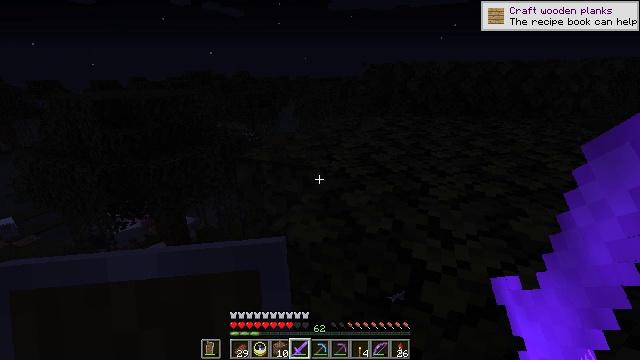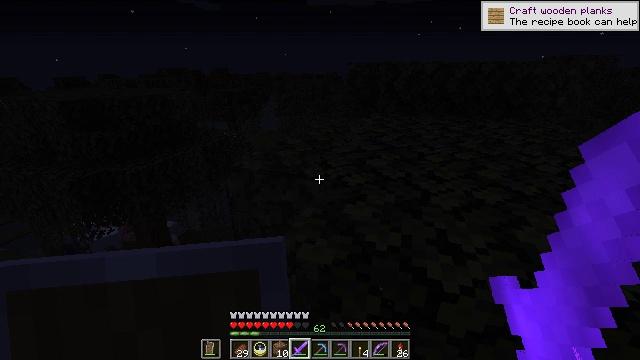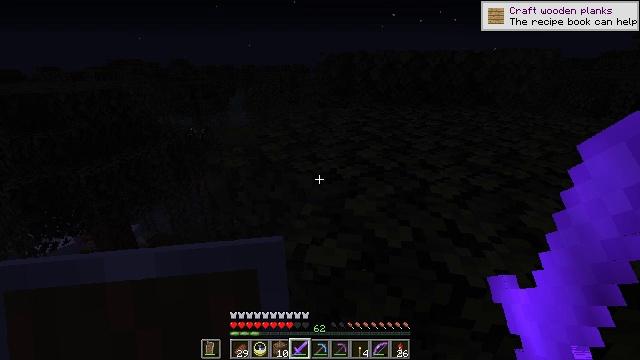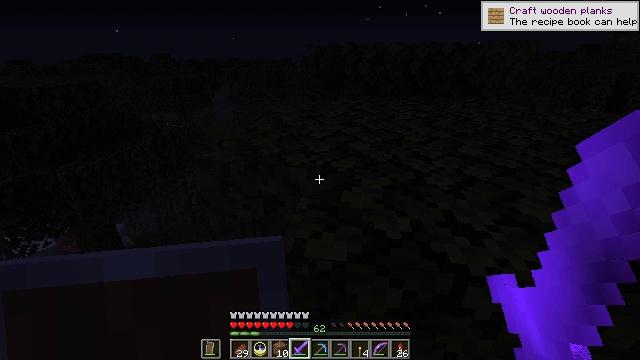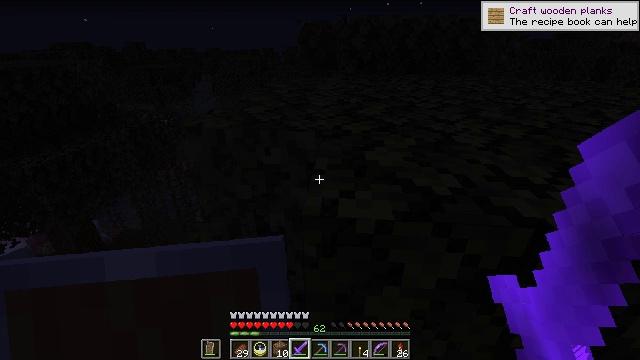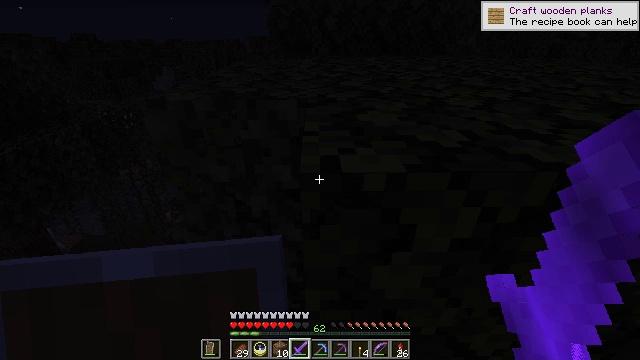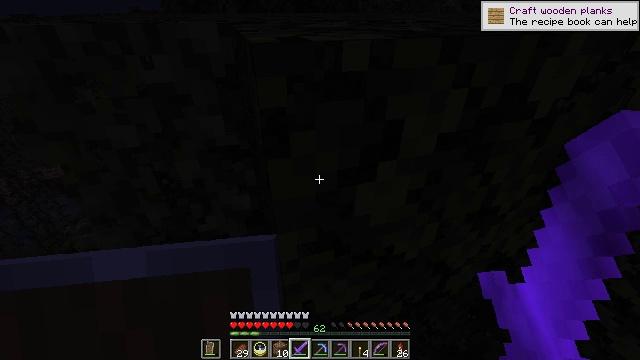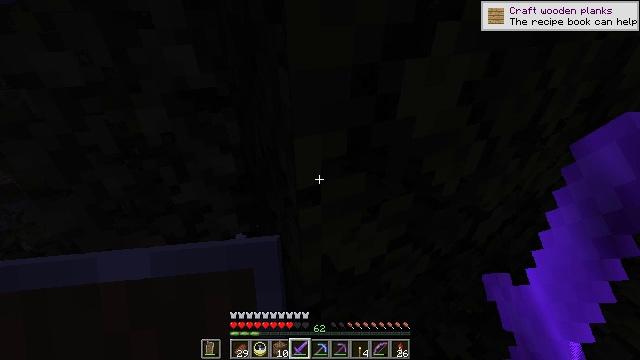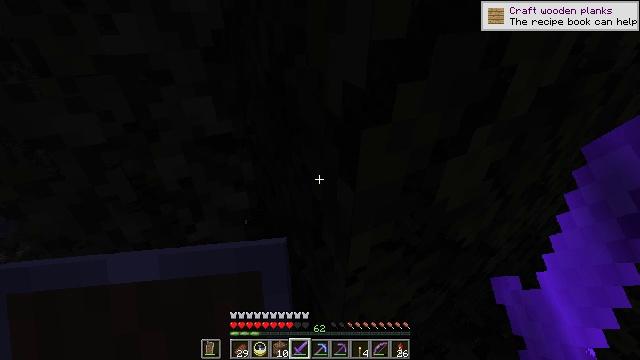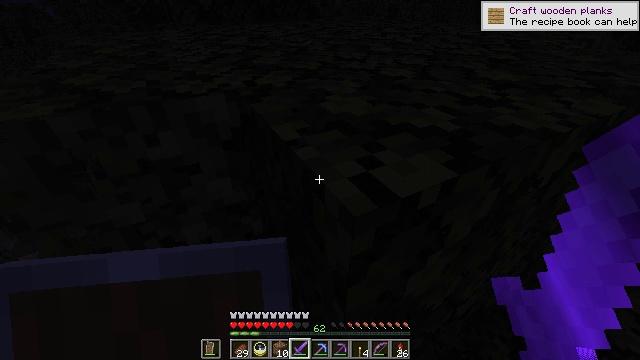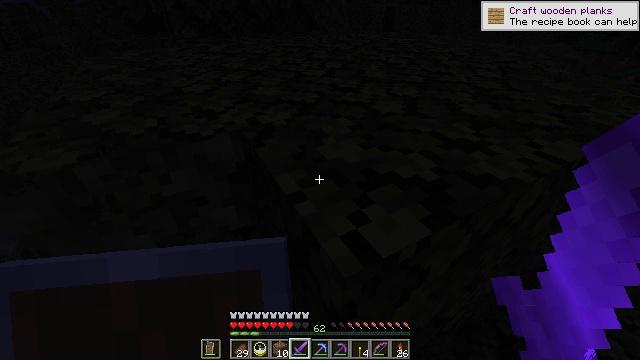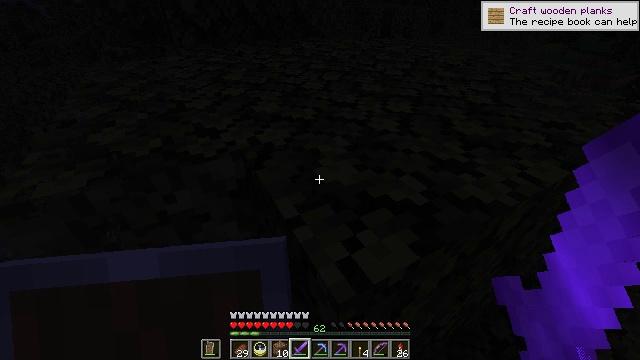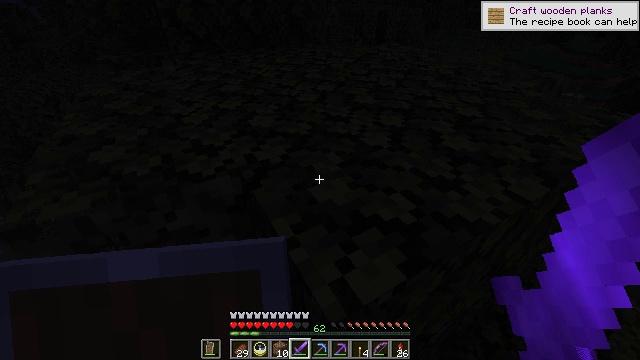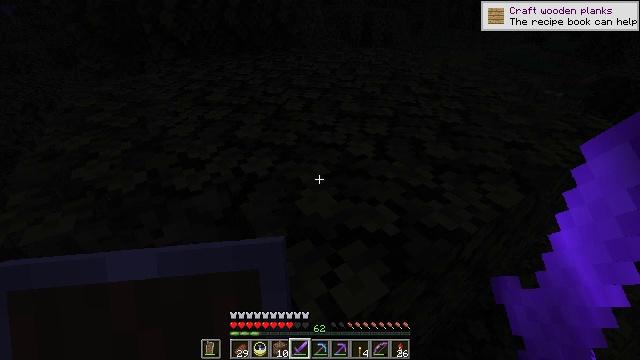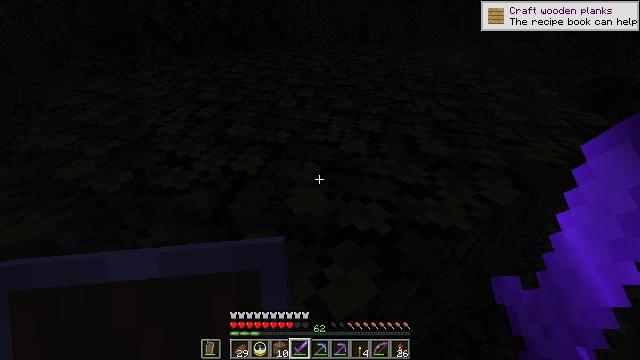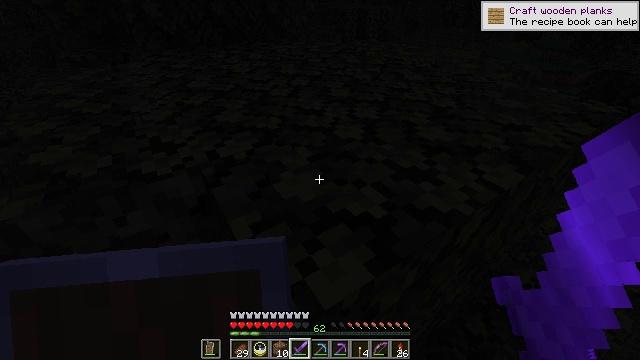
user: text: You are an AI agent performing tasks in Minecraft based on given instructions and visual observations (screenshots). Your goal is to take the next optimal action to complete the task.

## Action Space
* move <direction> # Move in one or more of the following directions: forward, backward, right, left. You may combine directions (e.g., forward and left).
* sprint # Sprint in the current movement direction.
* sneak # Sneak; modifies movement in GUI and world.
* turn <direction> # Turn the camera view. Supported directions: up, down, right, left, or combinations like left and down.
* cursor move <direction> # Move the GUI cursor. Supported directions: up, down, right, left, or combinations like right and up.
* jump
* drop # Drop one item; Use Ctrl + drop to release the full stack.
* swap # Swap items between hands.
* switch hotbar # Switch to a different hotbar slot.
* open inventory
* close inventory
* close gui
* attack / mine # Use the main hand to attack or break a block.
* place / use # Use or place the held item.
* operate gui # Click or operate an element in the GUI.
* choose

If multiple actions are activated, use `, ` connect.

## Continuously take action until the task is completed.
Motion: motion action
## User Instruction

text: Kill enemies.
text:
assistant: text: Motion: move forward and move left, turn right, jump
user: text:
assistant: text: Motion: move forward and move left, turn right and down, jump
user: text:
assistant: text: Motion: move forward, turn right and down, jump
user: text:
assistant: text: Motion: move forward, turn right and down, jump
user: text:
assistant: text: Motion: move forward, turn right and down, jump
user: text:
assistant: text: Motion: move forward, turn right and down, jump
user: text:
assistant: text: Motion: move forward, turn right and down, jump
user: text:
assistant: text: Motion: move forward, turn right, jump
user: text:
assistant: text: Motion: move forward, jump
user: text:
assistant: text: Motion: move forward, jump
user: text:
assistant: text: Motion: move forward, jump
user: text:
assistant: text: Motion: move forward, jump
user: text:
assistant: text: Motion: move forward, turn right, jump
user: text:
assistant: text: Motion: move forward, jump
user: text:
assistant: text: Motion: move forward, jump
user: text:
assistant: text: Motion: move forward, turn right, jump
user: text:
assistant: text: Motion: move forward, turn right
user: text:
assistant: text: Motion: move forward, turn right
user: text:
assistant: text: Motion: move forward, turn right
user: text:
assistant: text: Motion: move forward, turn right
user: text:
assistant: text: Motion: move forward, turn right
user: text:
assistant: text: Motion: move forward, turn right
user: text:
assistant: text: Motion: move forward, turn right
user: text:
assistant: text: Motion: move forward, turn right
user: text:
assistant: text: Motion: move forward, turn right
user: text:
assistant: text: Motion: move forward, turn right
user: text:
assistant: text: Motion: move forward, turn right
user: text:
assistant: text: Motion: move forward
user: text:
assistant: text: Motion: no_op
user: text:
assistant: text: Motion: no_op